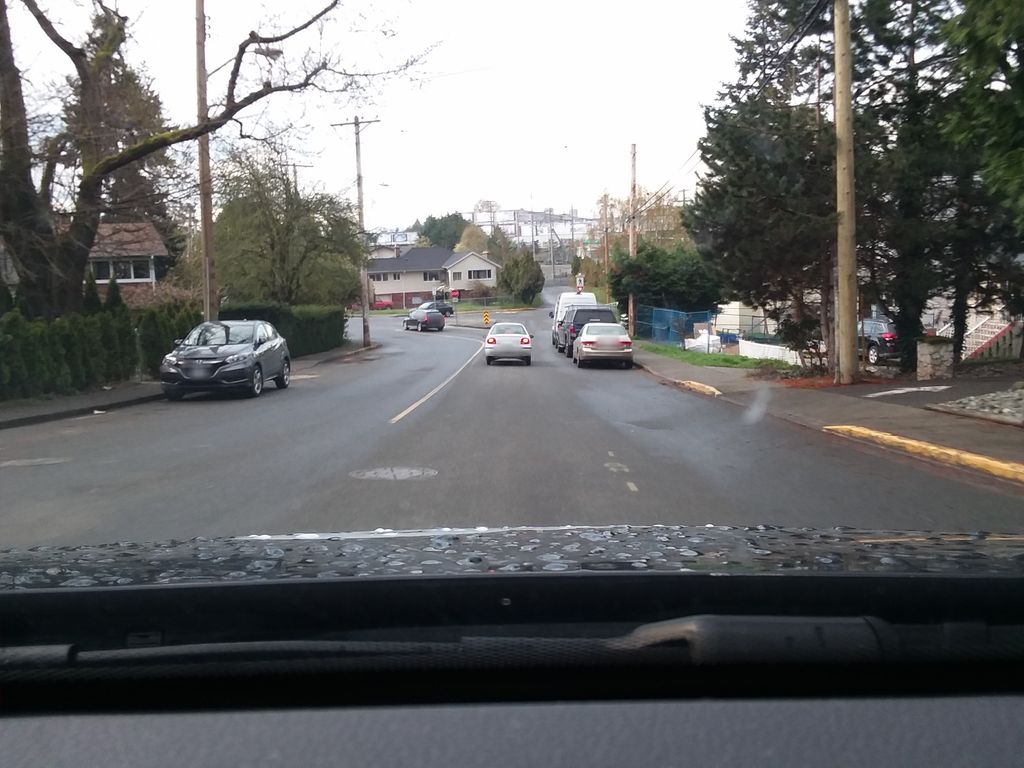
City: victoria